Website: bh-photo
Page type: customer-info-address
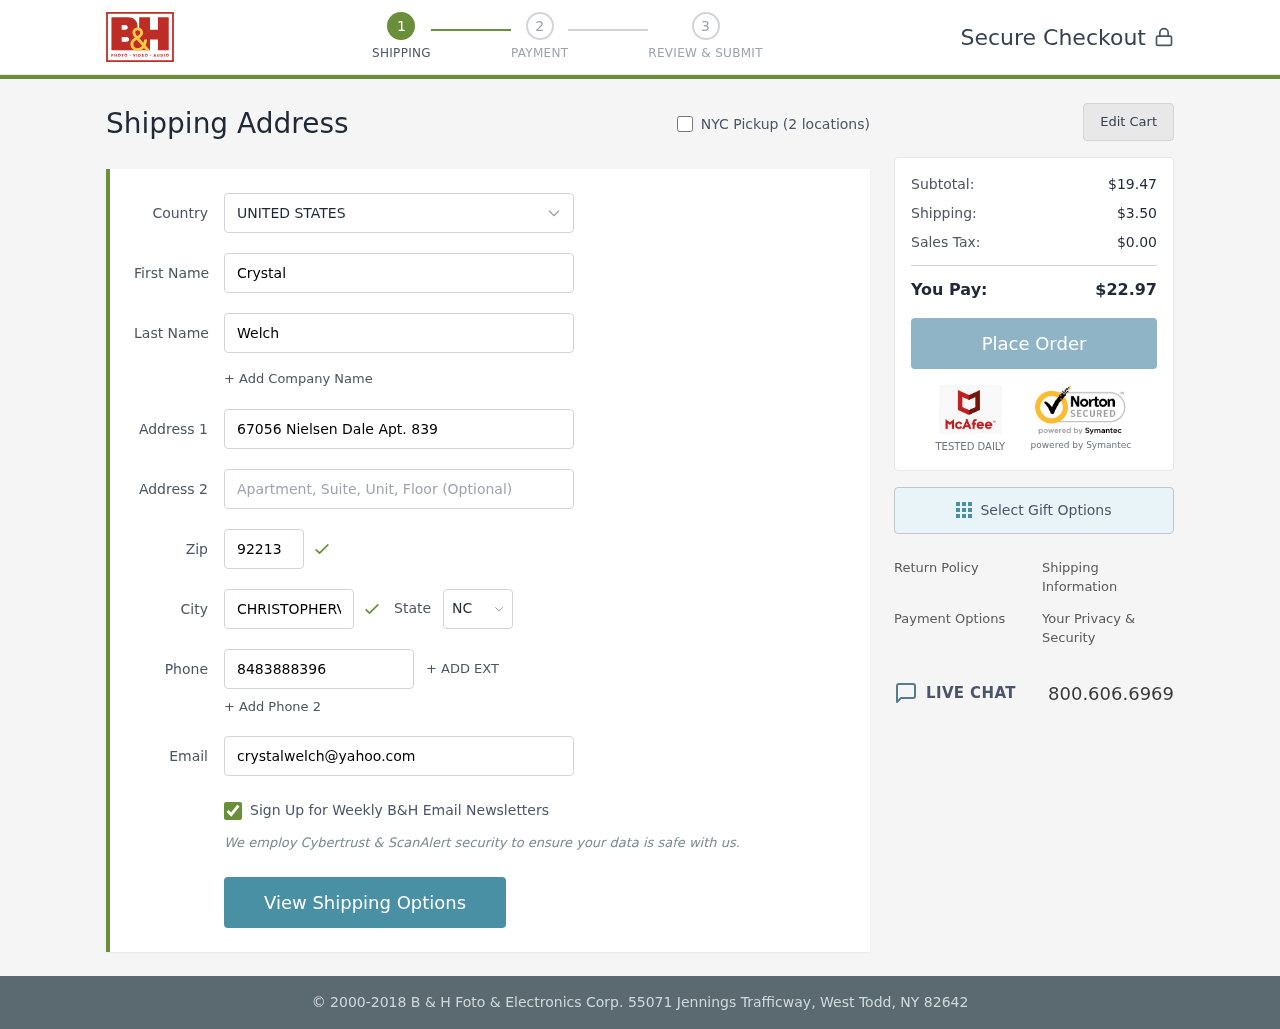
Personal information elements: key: PII_CITY
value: Christopherville
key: PII_COUNTRY
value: United States
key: PII_EMAIL
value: crystalwelch@yahoo.com
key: PII_FIRSTNAME
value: Crystal
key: PII_LASTNAME
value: Welch
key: PII_PHONE
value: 8483888396
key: PII_POSTCODE
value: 92213
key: PII_STATE_ABBR
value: NC
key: PII_STREET
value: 67056 Nielsen Dale Apt. 839
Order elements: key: ORDER_SUBTOTAL
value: $19.47
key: ORDER_SHIPPING_COST
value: $3.50
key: ORDER_TAX
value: $0.00
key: ORDER_TOTAL
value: $22.97